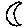
Label: moon